Question: am trying to goto a page from main window by using I have put 4 rectangle around window for framing of main window .
But when I Navigate to page my bottom rectangle is getting shifted(as shown in picture. Its completely ok in main window.
my .xaml file for mainWindow is
'''
<Window x:Class="Demo1.MainWindow"
xmlns="http://schemas.microsoft.com/winfx/2006/xaml/presentation"
xmlns:x="http://schemas.microsoft.com/winfx/2006/xaml"
Title="WPF Demo" Height="652" Width="924" WindowStyle="None" ShowInTaskbar="True" WindowStartupLocation="CenterScreen" Loaded="Window_Loaded"
>
<Border BorderBrush="Gray" BorderThickness="2" CornerRadius="15">
<DockPanel Width="899">
<Frame x:Name="_mainFrame" HorizontalAlignment="Center" VerticalAlignment="Center"/>
<Border BorderBrush="Black" Background="LightBlue" CornerRadius="13" BorderThickness="1" Height="462" HorizontalAlignment="Left" Name="border1" VerticalAlignment="Top" Width="732" Margin="90,80,15,15">
<Border.Effect>
<DropShadowEffect Color="Black" BlurRadius="10" ShadowDepth="10" Direction="330" Opacity="0.6"></DropShadowEffect>
</Border.Effect>
<DockPanel AllowDrop="True" HorizontalAlignment="Stretch" MinWidth="700" MinHeight="400" Background="LightBlue" Height="440" Width="700">
<!--change here-->
<Button Content="Button" Height="40" Name="button1" Width="89" Click="button1_Click" />
</DockPanel>
</Border>
<!--Bottom polygon-->
<DockPanel Height="74" Width="888" Margin="-846,520,10,-10">
<Polygon Name="polygon11" Points="0,60,80,0,810,0,875,60" Fill="LightCyan" Height="58" Width="890" Canvas.Left="-9" Canvas.Top="12" />
</DockPanel>
<!--left side polygon-->
<Canvas Height="557" Name="canvas5" Width="72" Margin="-1030,0,700,0" >
<Polygon Points="0,-10,60,45,60,500,0,545" Fill="LightCyan" Height="582" Width="67" Canvas.Top="1" Canvas.Left="18" />
</Canvas>
<!--Top polygon-->
<Canvas Height="55" Name="canvas7" Width="857" Margin="-890,-555,0,0" >
<Polygon Points="0,0,65,55,800,55,849,0" Fill="LightCyan" Height="59" Width="870" Canvas.Top="13" Canvas.Left="8" />
</Canvas>
<!--Right side polygon-->
<Canvas Height="545" Name="canvas6" Width="72" Margin="-80,40,0,80">
<Polygon Points="0,60,55,0,55,565,0,515" Fill="LightCyan" Height="583" Width="60" Canvas.Top="-14" Canvas.Left="12" />
</Canvas>
</DockPanel>
<Border.Effect>
<DropShadowEffect Color="Black" BlurRadius="15" ShadowDepth="15" Direction="330" Opacity="0.5"></DropShadowEffect>
</Border.Effect>
</Border>
'''
xaml.cs file is
'''
private void button1_Click(object sender, RoutedEventArgs e)
{
_mainFrame.Navigate(new message_box.Page1());
}
'''
Page1 has this code
'''
<Page x:Class="message_box.Page1"
xmlns="http://schemas.microsoft.com/winfx/2006/xaml/presentation"
xmlns:x="http://schemas.microsoft.com/winfx/2006/xaml"
xmlns:mc="http://schemas.openxmlformats.org/markup-compatibility/2006"
xmlns:d="http://schemas.microsoft.com/expression/blend/2008"
mc:Ignorable="d"
d:DesignHeight="652" d:DesignWidth="924"
Title="Page1">
<Border BorderBrush="Gray" BorderThickness="2" CornerRadius="15">
<DockPanel Width="899">
<Frame x:Name="_mainFrame" HorizontalAlignment="Center" VerticalAlignment="Center"/>
<Border BorderBrush="Black" Background="LightBlue" CornerRadius="13" BorderThickness="1" Height="462" HorizontalAlignment="Left" Name="border1" VerticalAlignment="Top" Width="732" Margin="90,80,15,15">
<Border.Effect>
<DropShadowEffect Color="Black" BlurRadius="10" ShadowDepth="10" Direction="330" Opacity="0.6"></DropShadowEffect>
</Border.Effect>
<DockPanel AllowDrop="True" HorizontalAlignment="Stretch" MinWidth="700" MinHeight="400" Background="LightBlue" Height="440" Width="700">
</DockPanel>
</Border>
</DockPanel>
<Border.Effect>
<DropShadowEffect Color="Black" BlurRadius="15" ShadowDepth="15" Direction="330" Opacity="0.5"></DropShadowEffect>
</Border.Effect>
</Border>
</Page>
'''
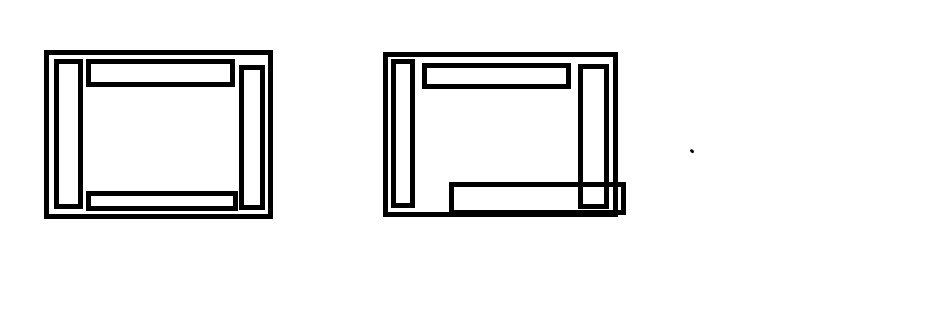
Answer: You should place your items in a Grid instead. I updated what you should try, but you will have to update your polygons
'''
<Grid>
<Grid.ColumnDefinitions>
<ColumnDefinition Width="Auto"/>
<ColumnDefinition Width="*"/>
<ColumnDefinition Width="Auto"/>
</Grid.ColumnDefinitions>
<Grid.RowDefinitions>
<RowDefinition Height="Auto"/>
<RowDefinition Height="*"/>
<RowDefinition Height="Auto"/>
</Grid.RowDefinitions>
<Frame Grid.Column="1" Grid.Row="1"/>
<Grid Grid.ColumnSpan="3" Grid.Row="3">
<Polygon Points="0,60,80,0,810,0,875,60" Fill="LightCyan"/>
</Grid>
<Grid Grid.Column="0" Grid.RowSpan="3">
<Polygon Points="0,-10,60,45,60,500,0,545" Fill="LightCyan" />
</Grid>
<Canvas Grid.ColumnSpan="3" Grid.Row="0">
<Polygon Points="0,0,65,55,800,55,849,0" Fill="LightCyan" />
</Canvas>
<Canvas Grid.Column="2" Grid.RowSpan="3">
<Polygon Points="0,60,55,0,55,565,0,515" Fill="LightCyan"/>
</Canvas>
</Grid>
'''